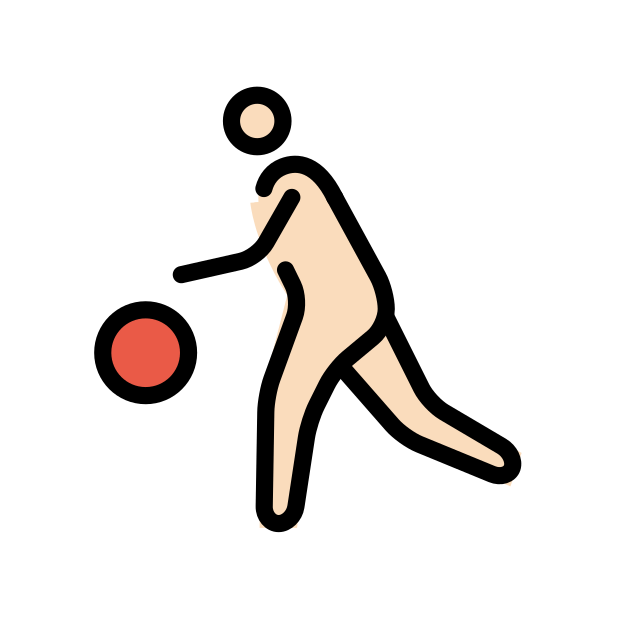
person bouncing ball: light skin tone